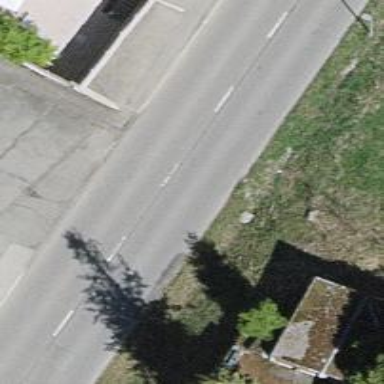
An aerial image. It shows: Secondary road with asphalt surface.